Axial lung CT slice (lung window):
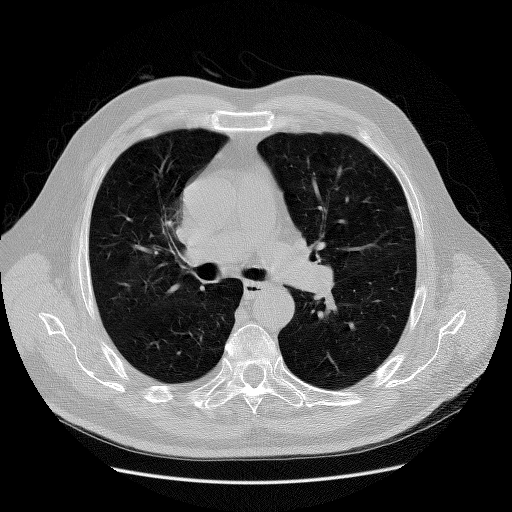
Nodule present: no